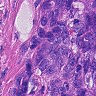
Metastatic tissue present: yes